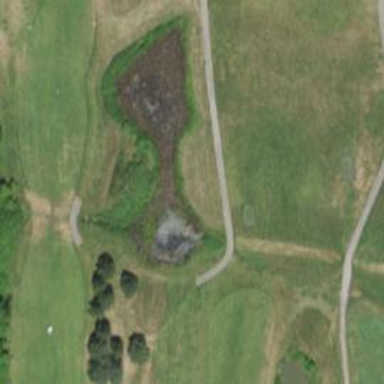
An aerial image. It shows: Path used for both walking and golf.